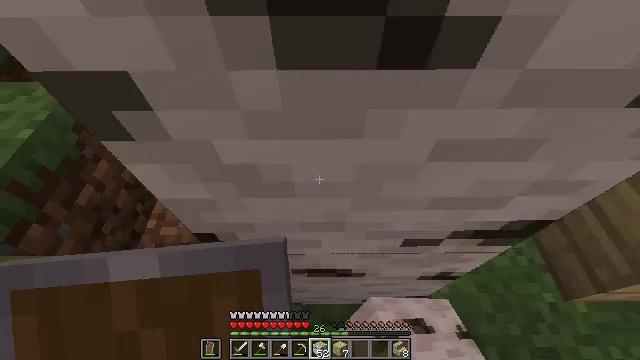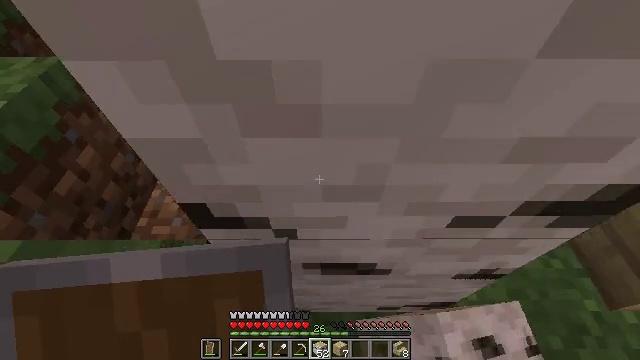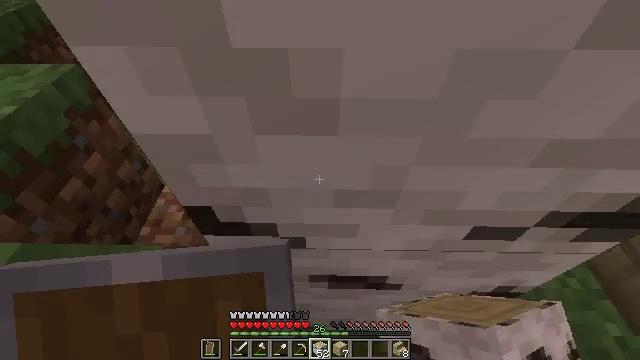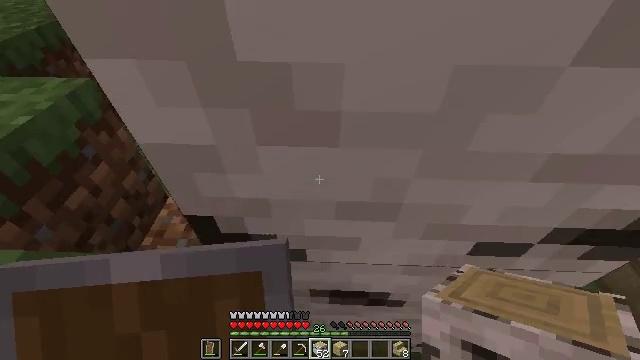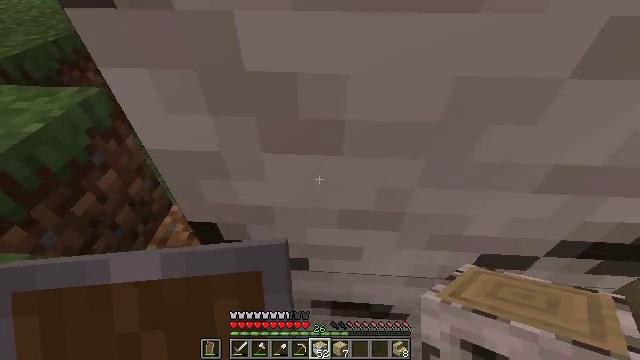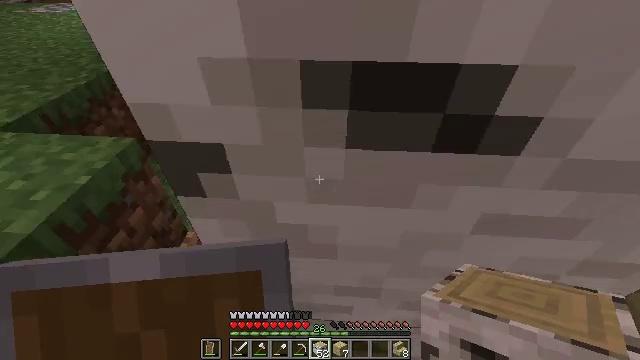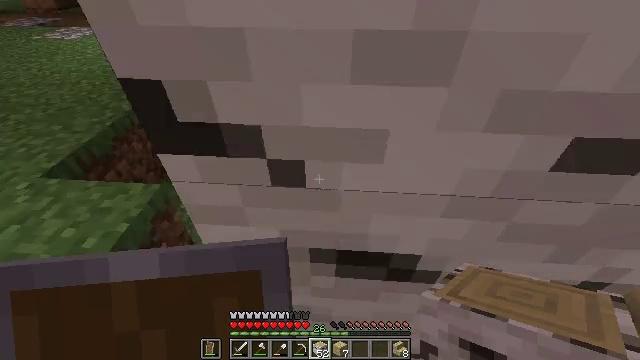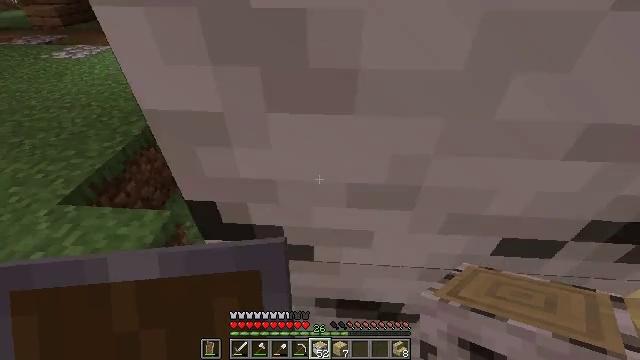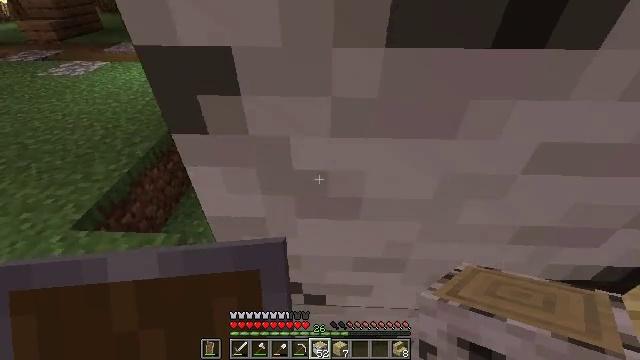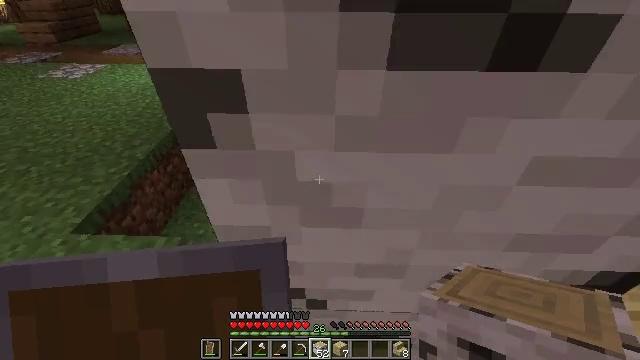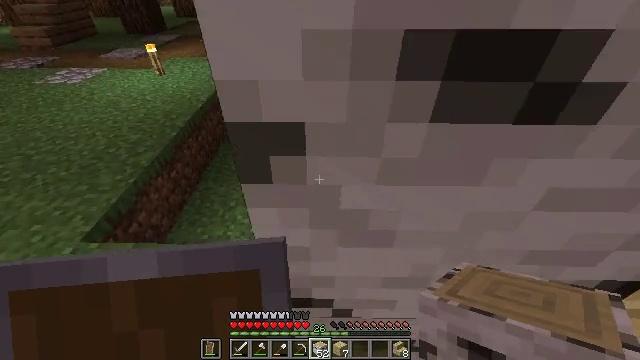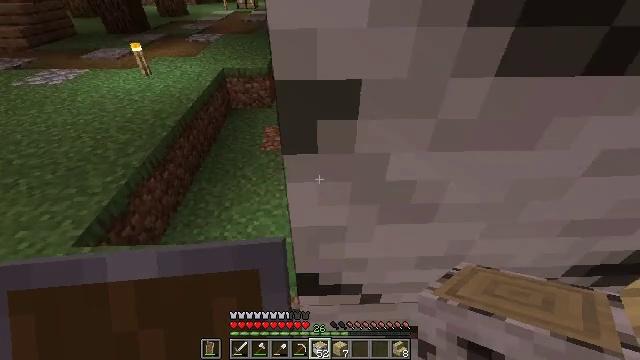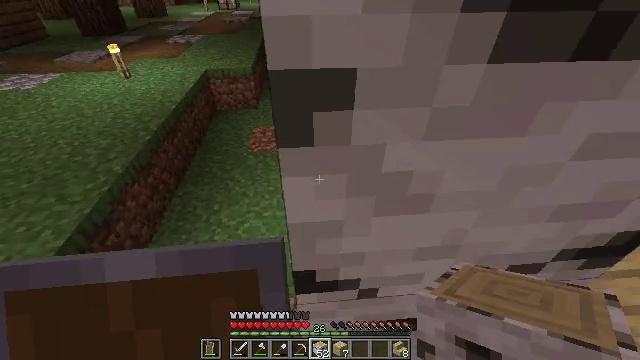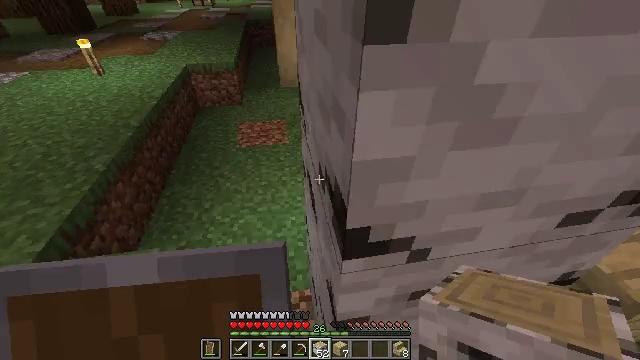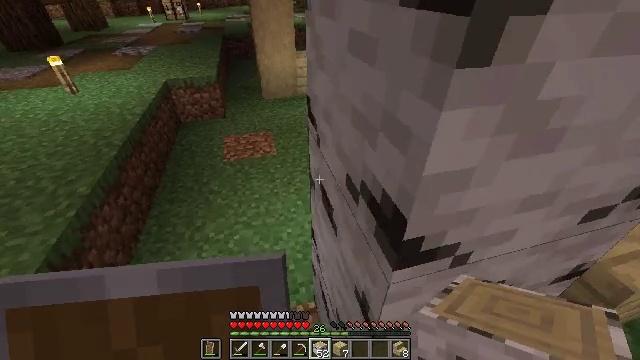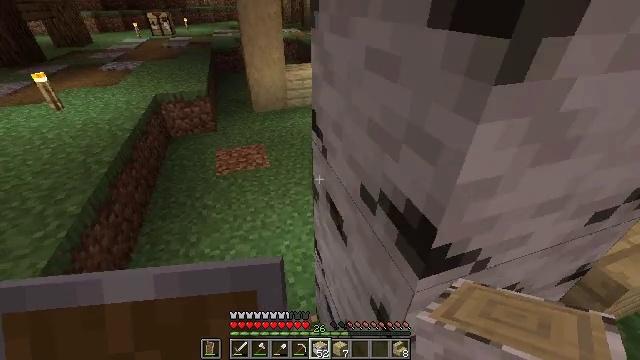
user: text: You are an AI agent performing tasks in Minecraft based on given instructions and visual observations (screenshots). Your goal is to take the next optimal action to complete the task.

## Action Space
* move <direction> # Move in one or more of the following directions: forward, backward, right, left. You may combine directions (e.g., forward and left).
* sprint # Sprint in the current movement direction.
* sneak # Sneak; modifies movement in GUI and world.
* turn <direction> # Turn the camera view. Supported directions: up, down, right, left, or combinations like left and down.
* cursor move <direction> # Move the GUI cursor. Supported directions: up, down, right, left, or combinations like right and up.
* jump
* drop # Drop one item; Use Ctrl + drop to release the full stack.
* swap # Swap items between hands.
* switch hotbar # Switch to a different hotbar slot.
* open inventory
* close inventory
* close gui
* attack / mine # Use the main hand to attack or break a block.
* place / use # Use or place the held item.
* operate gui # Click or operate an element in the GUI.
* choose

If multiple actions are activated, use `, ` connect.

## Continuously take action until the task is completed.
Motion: motion action
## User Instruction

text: Mine the birch planks.
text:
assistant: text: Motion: move left, turn up
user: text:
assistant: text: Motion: move left, turn left and up
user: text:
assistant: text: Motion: move left, turn left and up
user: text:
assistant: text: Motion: move left, turn left and up
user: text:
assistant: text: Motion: move left, turn up, jump
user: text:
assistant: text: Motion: move left, jump
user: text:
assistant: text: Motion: move left, turn up, jump
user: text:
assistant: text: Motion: move left, turn right, jump
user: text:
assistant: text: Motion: move left
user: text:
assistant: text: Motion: move left, turn right
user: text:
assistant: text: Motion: move left, turn right
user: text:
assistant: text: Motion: move left, turn right
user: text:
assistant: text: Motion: move left, turn right
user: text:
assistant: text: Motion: move left, turn right and up
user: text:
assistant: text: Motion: move left, turn right and up
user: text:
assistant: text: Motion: move left, turn right and up
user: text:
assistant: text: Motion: move left, turn right and up
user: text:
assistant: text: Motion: move left, turn right and up
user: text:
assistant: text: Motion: move left
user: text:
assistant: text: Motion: move left, turn right
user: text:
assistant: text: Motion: move left, turn right
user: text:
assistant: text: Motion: move left, turn right
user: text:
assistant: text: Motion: move left, turn right
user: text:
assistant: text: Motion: move left, turn right
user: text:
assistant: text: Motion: move left, turn right
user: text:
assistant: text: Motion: move left
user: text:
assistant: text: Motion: move left
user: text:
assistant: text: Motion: move left, turn right
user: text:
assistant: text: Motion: move left, turn right
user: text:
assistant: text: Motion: move left